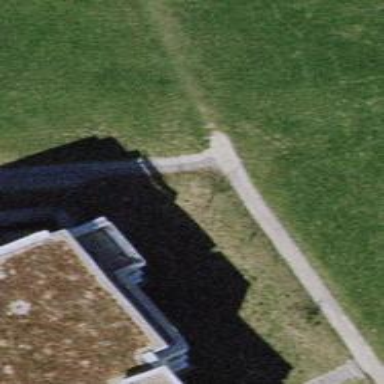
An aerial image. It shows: Footway with surface of pebblestone.